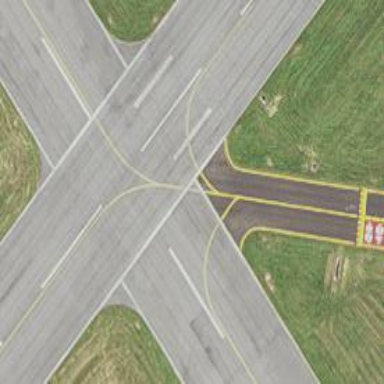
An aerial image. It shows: Image of taxiway at airport.